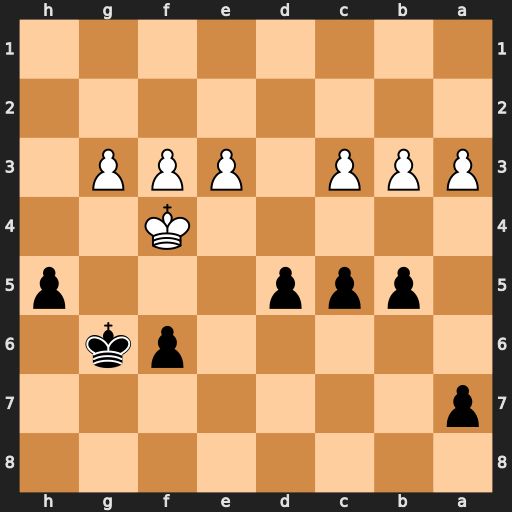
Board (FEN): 8/p7/5pk1/1ppp3p/5K2/PPP1PPP1/8/8
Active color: b
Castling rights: -
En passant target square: -
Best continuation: a5 e4 d4 cxd4 cxd4